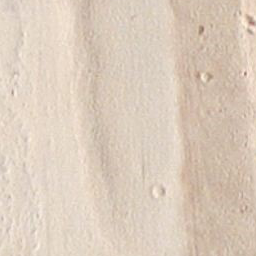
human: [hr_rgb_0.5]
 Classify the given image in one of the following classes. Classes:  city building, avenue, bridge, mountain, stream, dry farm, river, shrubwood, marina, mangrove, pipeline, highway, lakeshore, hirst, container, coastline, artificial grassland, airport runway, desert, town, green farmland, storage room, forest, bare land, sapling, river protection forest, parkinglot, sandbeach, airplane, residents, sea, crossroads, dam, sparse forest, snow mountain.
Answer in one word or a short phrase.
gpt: sandbeach